Question: Please help me to run '.sh' file (bash file) from Python Spyder IDE in windows. I am using the below code.
'''
import subprocess
subprocess.call(['./test.sh'])
'''
I am facing the error:
'''
FileNotFoundError: [WinError 2] The system cannot find the file specified
'''
I do not know where I have to keep 'test.sh' file in windows.

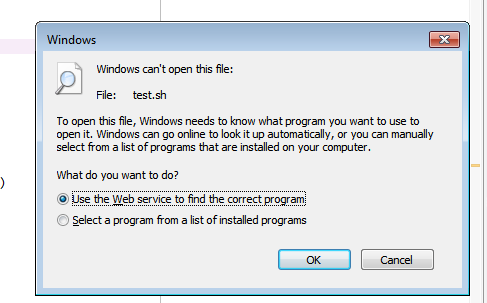
Answer: 'change dir' while calling the 'test.sh' file :
First, install Git (<URL>
'''
>>> import os
>>> from subprocess import Popen,PIPE
>>> os.chdir("path of test.sh file")
>>> p = Popen(["filename"], shell=True, stdout = PIPE)
'''
There is some security consideration plz read this:
(<URL>
and read comment session also